Interaction volume radius: 10 \u00c5
Interaction volume height: 15 \u00c5
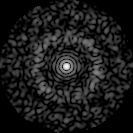
Disorder parameter: 0.8556